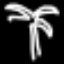
Label: palm tree